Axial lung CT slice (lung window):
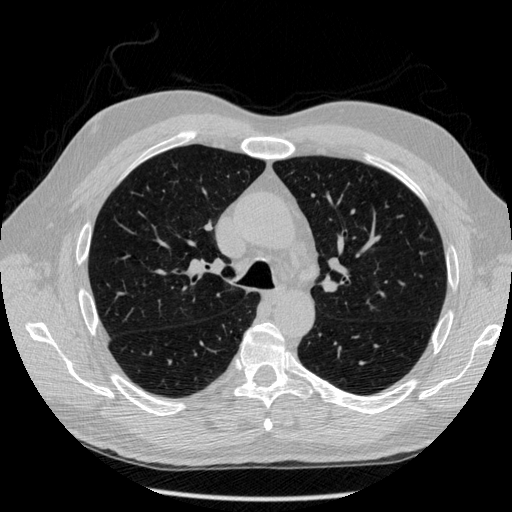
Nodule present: no